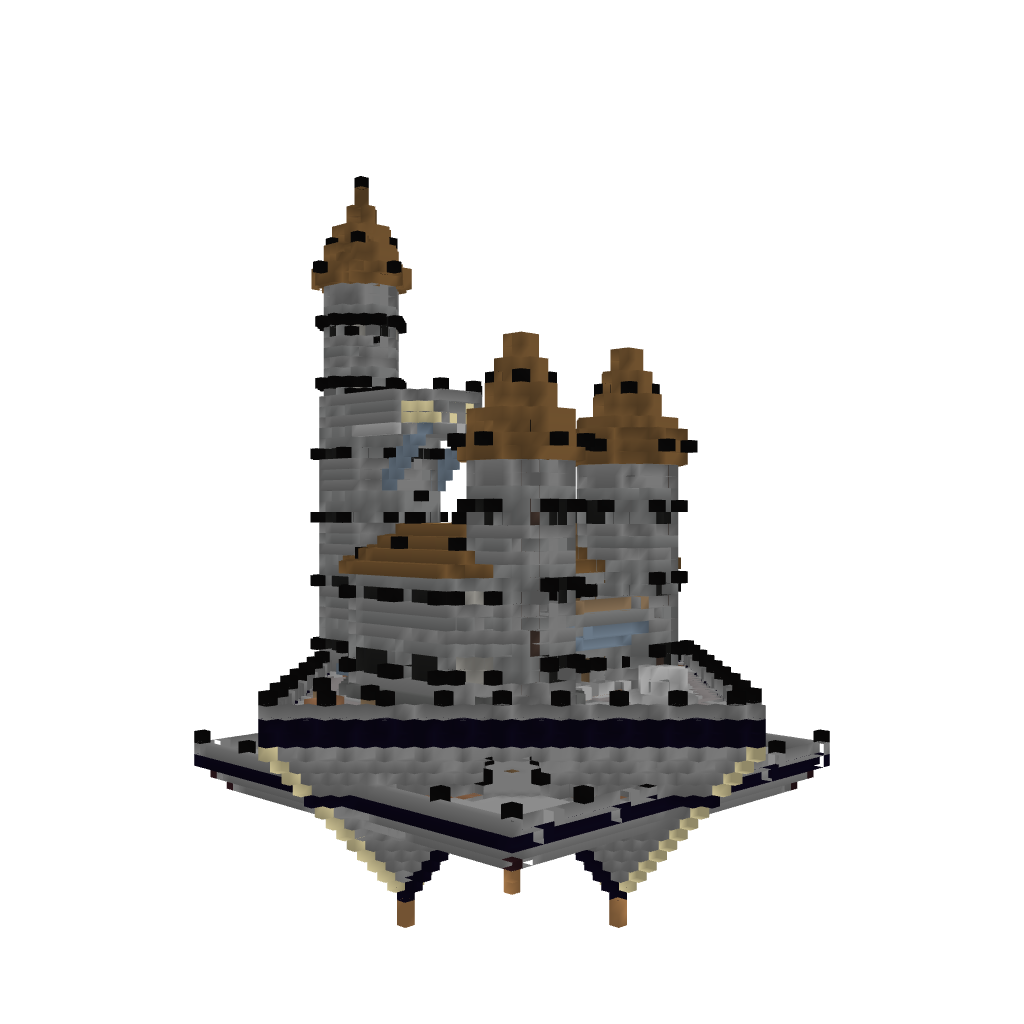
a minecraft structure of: Floating Castle